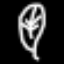
Label: leaf